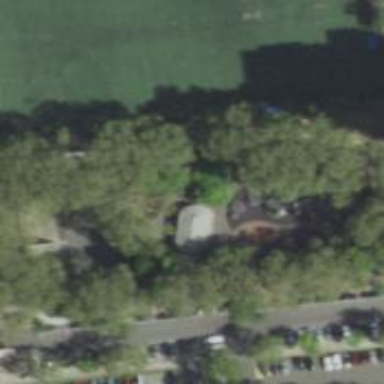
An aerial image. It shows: Playground with bridge.